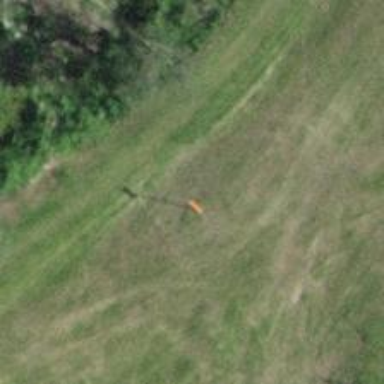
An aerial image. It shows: Pole supporting pipeline marker with roof cover.